Question: I'm working on a mobile webapp with twitter bootstrap.
Now I want a link that points/jumps to an anchor in the document and then instantly displays a modal.
The modal should be a warning message that the user first has to read and then he can confirm and close the modal on clicking the "have understand" button.
Is there any way to reach this? I stuck on this and can't find a way out...
For further information image below.

If the user clicks on the link with the red arrow, the document content should scroll to the corresponding anchor and at the same time the warning-modal should shown.
Sorry for the partly german language on the embedded image.
Thx a lot guys.
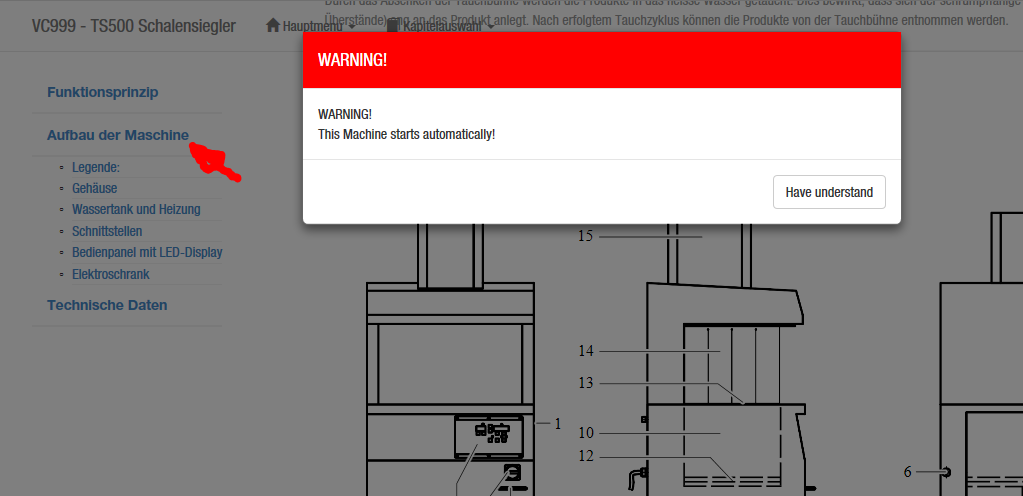
Answer: Assuming your link has a special class (I used '.trigger' for the example), you could do this:
'''
$('.trigger').on('click', function() {
$(window).scroll(function() {
clearTimeout($.data(this, 'scrollTimer'));
$.data(this, 'scrollTimer', setTimeout(function() {
$('#myModal').modal('show');
}, 250));
$(this).unbind("scroll");
});
'''
I created an example bootply with a template that resembles your screenshot structure a bit. So don't get confused. Just click the link 'section 4' on the left side (scroll down a bit), to see the functionality in action.
: I focussed on you statement:
> Now I want a link that points/jumps to an anchor in the document and then instantly displays a modal.
So that the modal opens the scroll is finished. @Shreeraj Karki answer opens the modal immediately after the click.
<URL>